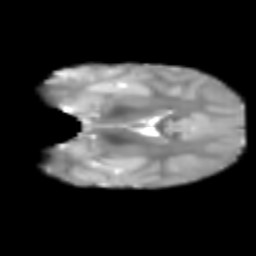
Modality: T2w
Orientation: coronal
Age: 8
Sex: female
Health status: healthy